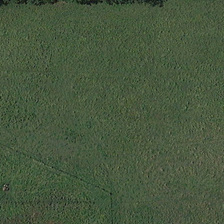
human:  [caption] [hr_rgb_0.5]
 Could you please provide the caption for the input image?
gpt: a row of green trees is near a piece of green meadow .

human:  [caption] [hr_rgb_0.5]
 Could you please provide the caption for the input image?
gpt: a row of green trees is near a piece of green meadow .

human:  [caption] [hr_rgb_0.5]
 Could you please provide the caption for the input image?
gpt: a row of green trees is near a piece of green meadow .

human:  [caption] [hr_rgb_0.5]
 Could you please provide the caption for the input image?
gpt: a row of green trees is near a piece of green meadow .

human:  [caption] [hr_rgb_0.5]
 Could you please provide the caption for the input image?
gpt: a row of green trees is near a piece of green meadow .